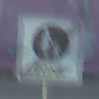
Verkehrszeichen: EndeFussgaengerzone
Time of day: MorningAfternoon
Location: Outdoor (Suburban)
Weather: PartlyCloudy
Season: NotSpecified
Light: Natural